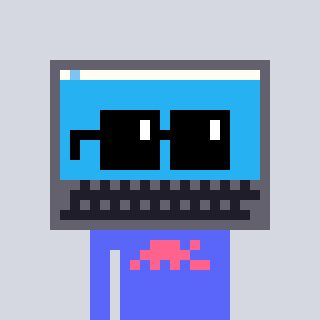
a pixel art character with square black sunglasses, a laptop-shaped head and a purple-colored body on a cool background